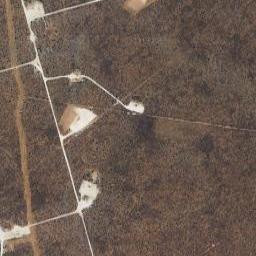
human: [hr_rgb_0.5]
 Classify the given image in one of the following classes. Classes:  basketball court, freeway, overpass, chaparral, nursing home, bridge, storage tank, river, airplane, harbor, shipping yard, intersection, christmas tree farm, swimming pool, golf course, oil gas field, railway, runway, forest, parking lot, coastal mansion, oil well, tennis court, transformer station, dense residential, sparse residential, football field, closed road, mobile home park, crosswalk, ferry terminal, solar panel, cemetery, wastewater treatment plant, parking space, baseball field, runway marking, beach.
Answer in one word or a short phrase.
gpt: oil gas field